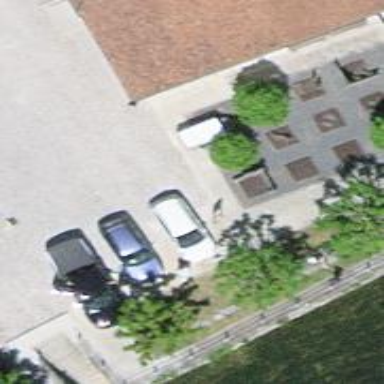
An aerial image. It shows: Picnic table located in leisure land area.